Question: I want to create horizontal navigation tabs/ navbar.
I want it to be something like the picture, with squares for each tab. The squares touch each other.
Something similar to the stackoverflow tabs above: Questions/ Tags / Users etc but without spaces between tabs.
The black square in the picture is a tab that is selected.
I attach code where I tried Tabs and navbar, and a combination of them and didn't get it.
What is the way to do it in Bootstrap?
<URL>:
'''
<html>
<head>
<link data-require="bootstrap-css@3.2.0" data-semver="3.2.0" rel="stylesheet" href="//maxcdn.bootstrapcdn.com/bootstrap/3.2.0/css/bootstrap.min.css" />
</head>
<body>
<ul class="nav nav-tabs">
<li ng-class="active">
<a href="">Home</a>
</li>
<li>
<a href="">Contact</a>
</li>
</ul>
<nav class="navbar navbar-default" role="navigation">
<ul class="nav navbar-nav">
<li class="active"><a href="#">Home</a>
</li>
<li><a href="#">Contact</a>
</li>
</ul>
</nav>
<nav class="navbar navbar-default" role="navigation">
<ul class="nav nav-tabs">
<li ng-class="active">
<a href="">Home</a>
</li>
<li>
<a href="">Contact</a>
</li>
</ul>
</nav>
</body>
</html>
'''

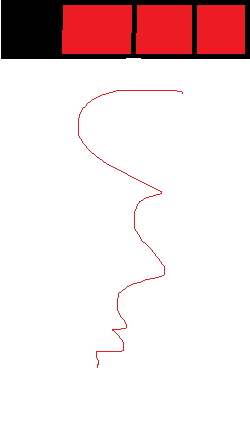
Answer: You have to overwrite the bootstrap css file,
Just include the following code
'''
.nav>li>a{
padding:10px 0px !important;
}
.nav-tabs>li {
border: 2px solid aquamarine !important;
}
'''
Here is <URL>